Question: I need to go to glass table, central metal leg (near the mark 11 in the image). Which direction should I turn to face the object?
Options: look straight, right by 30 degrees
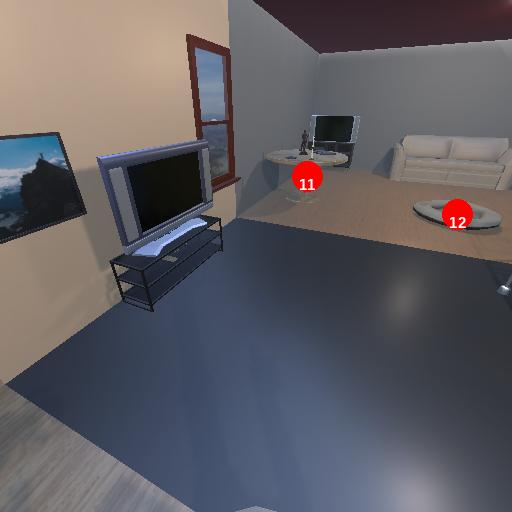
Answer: look straight